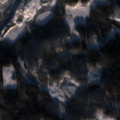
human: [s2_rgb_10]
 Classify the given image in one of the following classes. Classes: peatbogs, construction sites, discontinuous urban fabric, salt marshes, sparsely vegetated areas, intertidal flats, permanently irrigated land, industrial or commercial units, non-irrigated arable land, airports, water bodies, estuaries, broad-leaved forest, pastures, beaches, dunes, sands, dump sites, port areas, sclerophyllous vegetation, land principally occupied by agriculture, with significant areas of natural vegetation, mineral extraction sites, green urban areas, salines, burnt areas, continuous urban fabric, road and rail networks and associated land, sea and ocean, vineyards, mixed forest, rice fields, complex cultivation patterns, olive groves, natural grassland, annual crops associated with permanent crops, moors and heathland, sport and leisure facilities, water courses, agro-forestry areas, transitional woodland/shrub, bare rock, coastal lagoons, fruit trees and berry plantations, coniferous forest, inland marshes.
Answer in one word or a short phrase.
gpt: coniferous forest, mixed forest, transitional woodland/shrub